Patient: sex M, age 67
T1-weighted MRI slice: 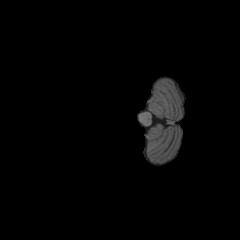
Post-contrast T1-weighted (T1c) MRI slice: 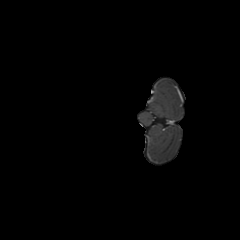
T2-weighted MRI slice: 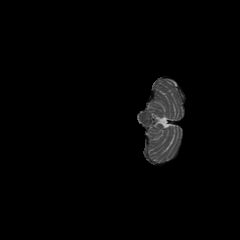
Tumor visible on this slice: no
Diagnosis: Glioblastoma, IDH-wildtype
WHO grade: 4